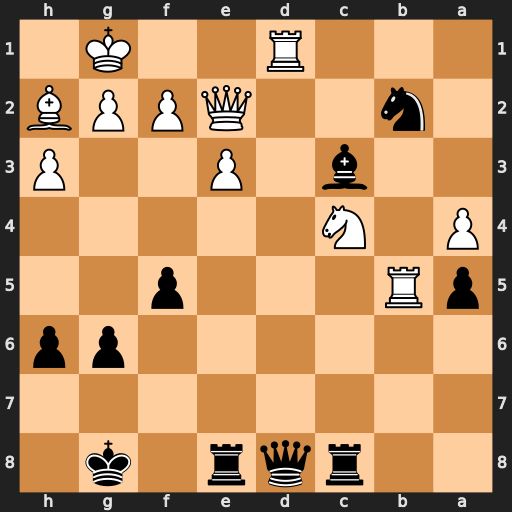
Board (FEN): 2rqr1k1/8/6pp/pR3p2/P1N5/2b1P2P/1n2QPPB/3R2K1
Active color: b
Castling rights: -
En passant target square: -
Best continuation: Qxd1+ Qxd1 Nxd1